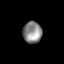
Tissue: skin
Cell type: Epithelial cells
Senescence score: 0.267
Nuclear area (px): 404
Mean DAPI intensity: 135.178